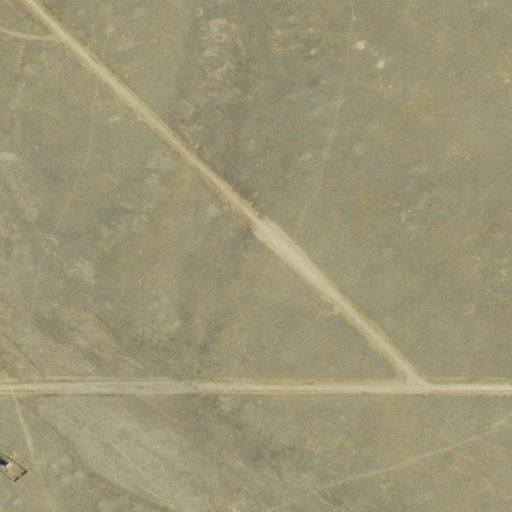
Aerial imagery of valley in Colorado named Sawdust Gulch containing only grassland